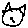
Label: cat